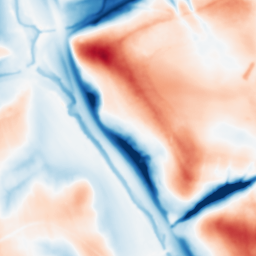
Category: multiscale
Decomposition family: dog
Decomposition parameters: sigma_low: 1
sigma_high: 20
Upsampling method: cubic_mitchell
Upsampling parameters: scale: 4
Upsampling scale: 4